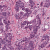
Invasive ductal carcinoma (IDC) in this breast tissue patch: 1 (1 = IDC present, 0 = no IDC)